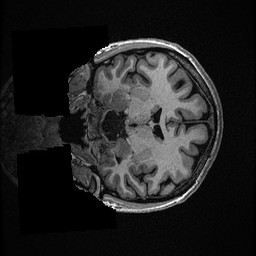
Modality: T1w
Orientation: coronal
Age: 32
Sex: female
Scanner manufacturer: ge
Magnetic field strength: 3 T
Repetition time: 0.006952 s
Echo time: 0.00292 s